九年级 · 度量几何学
如图, $P A 、 P B$ 是 $\odot O$ 的切线, $A 、 B$ 为切点, 点 $C 、 D$ 在 $\odot O$ 上. 若 $\angle P=102^{\circ}$,则 $\angle A+\angle C=$ \$ \qquad \$ .
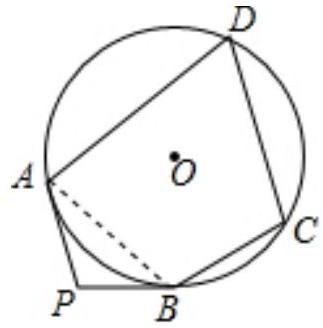
答案: $219^{\circ}$
解析: 连接 $A B$,

$\because P A 、 P B$ 是 $\odot O$ 的切线，

$\therefore P A=P B$,

$\because \angle P=102^{\circ}$,

$\therefore \angle P A B=\angle P B A=\frac{1}{2}\left(180^{\circ}-102^{\circ}\right)=39^{\circ}$,

$\because \angle D A B+\angle C=180^{\circ}$,

$\therefore \angle P A D+\angle C=\angle P A B+\angle D A B+\angle C=180^{\circ}+39^{\circ}=219^{\circ}$,

故答案为: $219^{\circ}$.